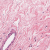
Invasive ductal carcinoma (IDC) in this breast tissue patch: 0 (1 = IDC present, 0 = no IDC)